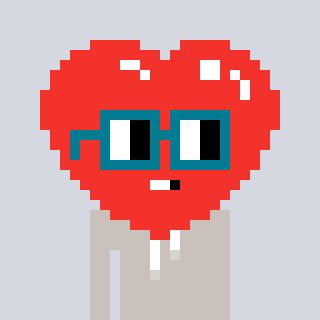
a pixel art character with square dark green glasses, a heart-shaped head and a foggrey-colored body on a cool background